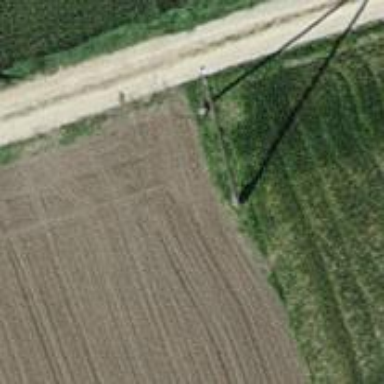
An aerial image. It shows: Power pole.